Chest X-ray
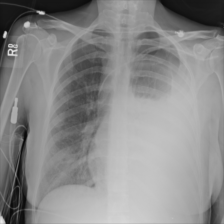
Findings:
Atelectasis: negative
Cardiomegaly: negative
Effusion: negative
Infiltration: negative
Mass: negative
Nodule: negative
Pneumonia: negative
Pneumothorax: negative
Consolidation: negative
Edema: negative
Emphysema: negative
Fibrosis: negative
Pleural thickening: negative
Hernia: negative